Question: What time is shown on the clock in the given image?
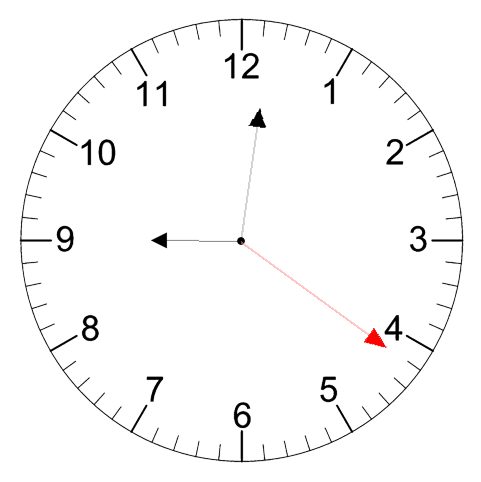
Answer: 09:01:21